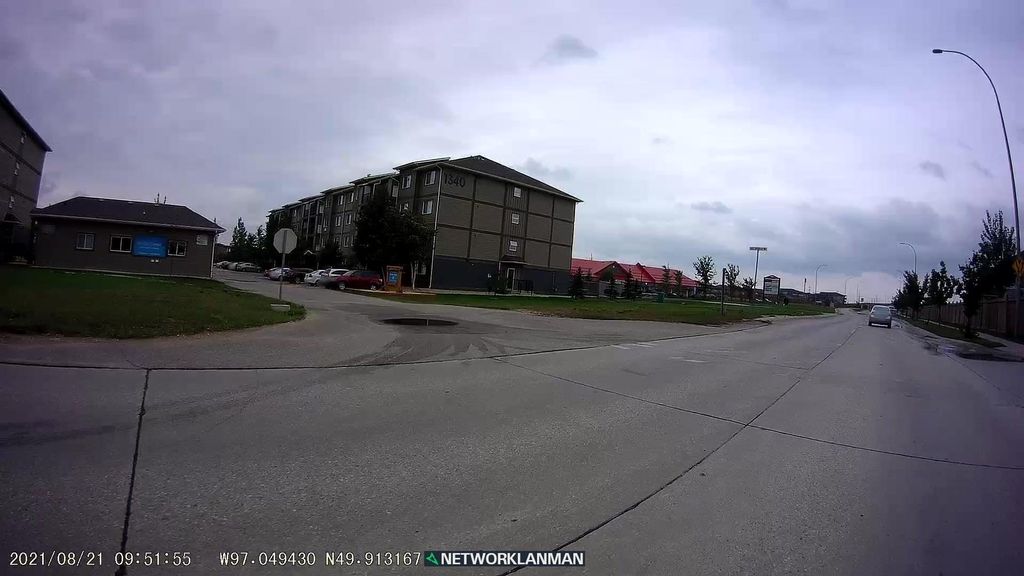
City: winnipeg